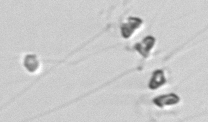
Label: Chaetoceros_socialis